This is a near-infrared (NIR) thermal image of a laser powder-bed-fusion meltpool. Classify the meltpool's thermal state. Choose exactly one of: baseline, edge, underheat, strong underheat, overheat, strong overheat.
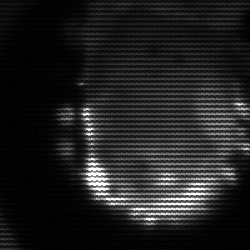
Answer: baseline